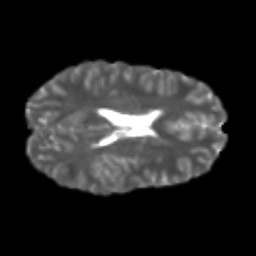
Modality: T2w
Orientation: axial
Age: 22
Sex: male
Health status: healthy
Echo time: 0.074 s